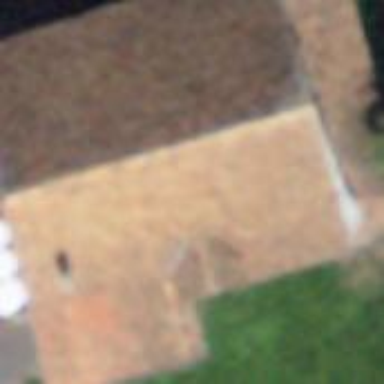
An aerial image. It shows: Barn.